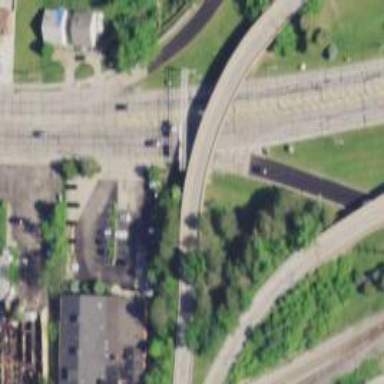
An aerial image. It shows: Primary link highway crossing bridge.